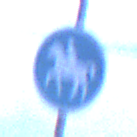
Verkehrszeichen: Reitweg
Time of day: Dawn
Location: Outdoor (Urban)
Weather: PartlyCloudy
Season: NotSpecified
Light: Natural